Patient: sex F, age 69
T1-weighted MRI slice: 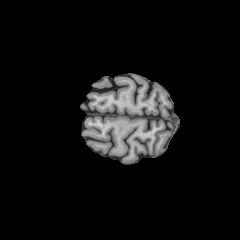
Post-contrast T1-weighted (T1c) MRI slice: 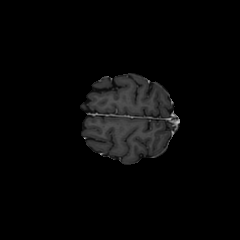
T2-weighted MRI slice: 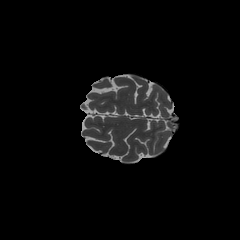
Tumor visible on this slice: no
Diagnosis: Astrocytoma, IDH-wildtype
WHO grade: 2